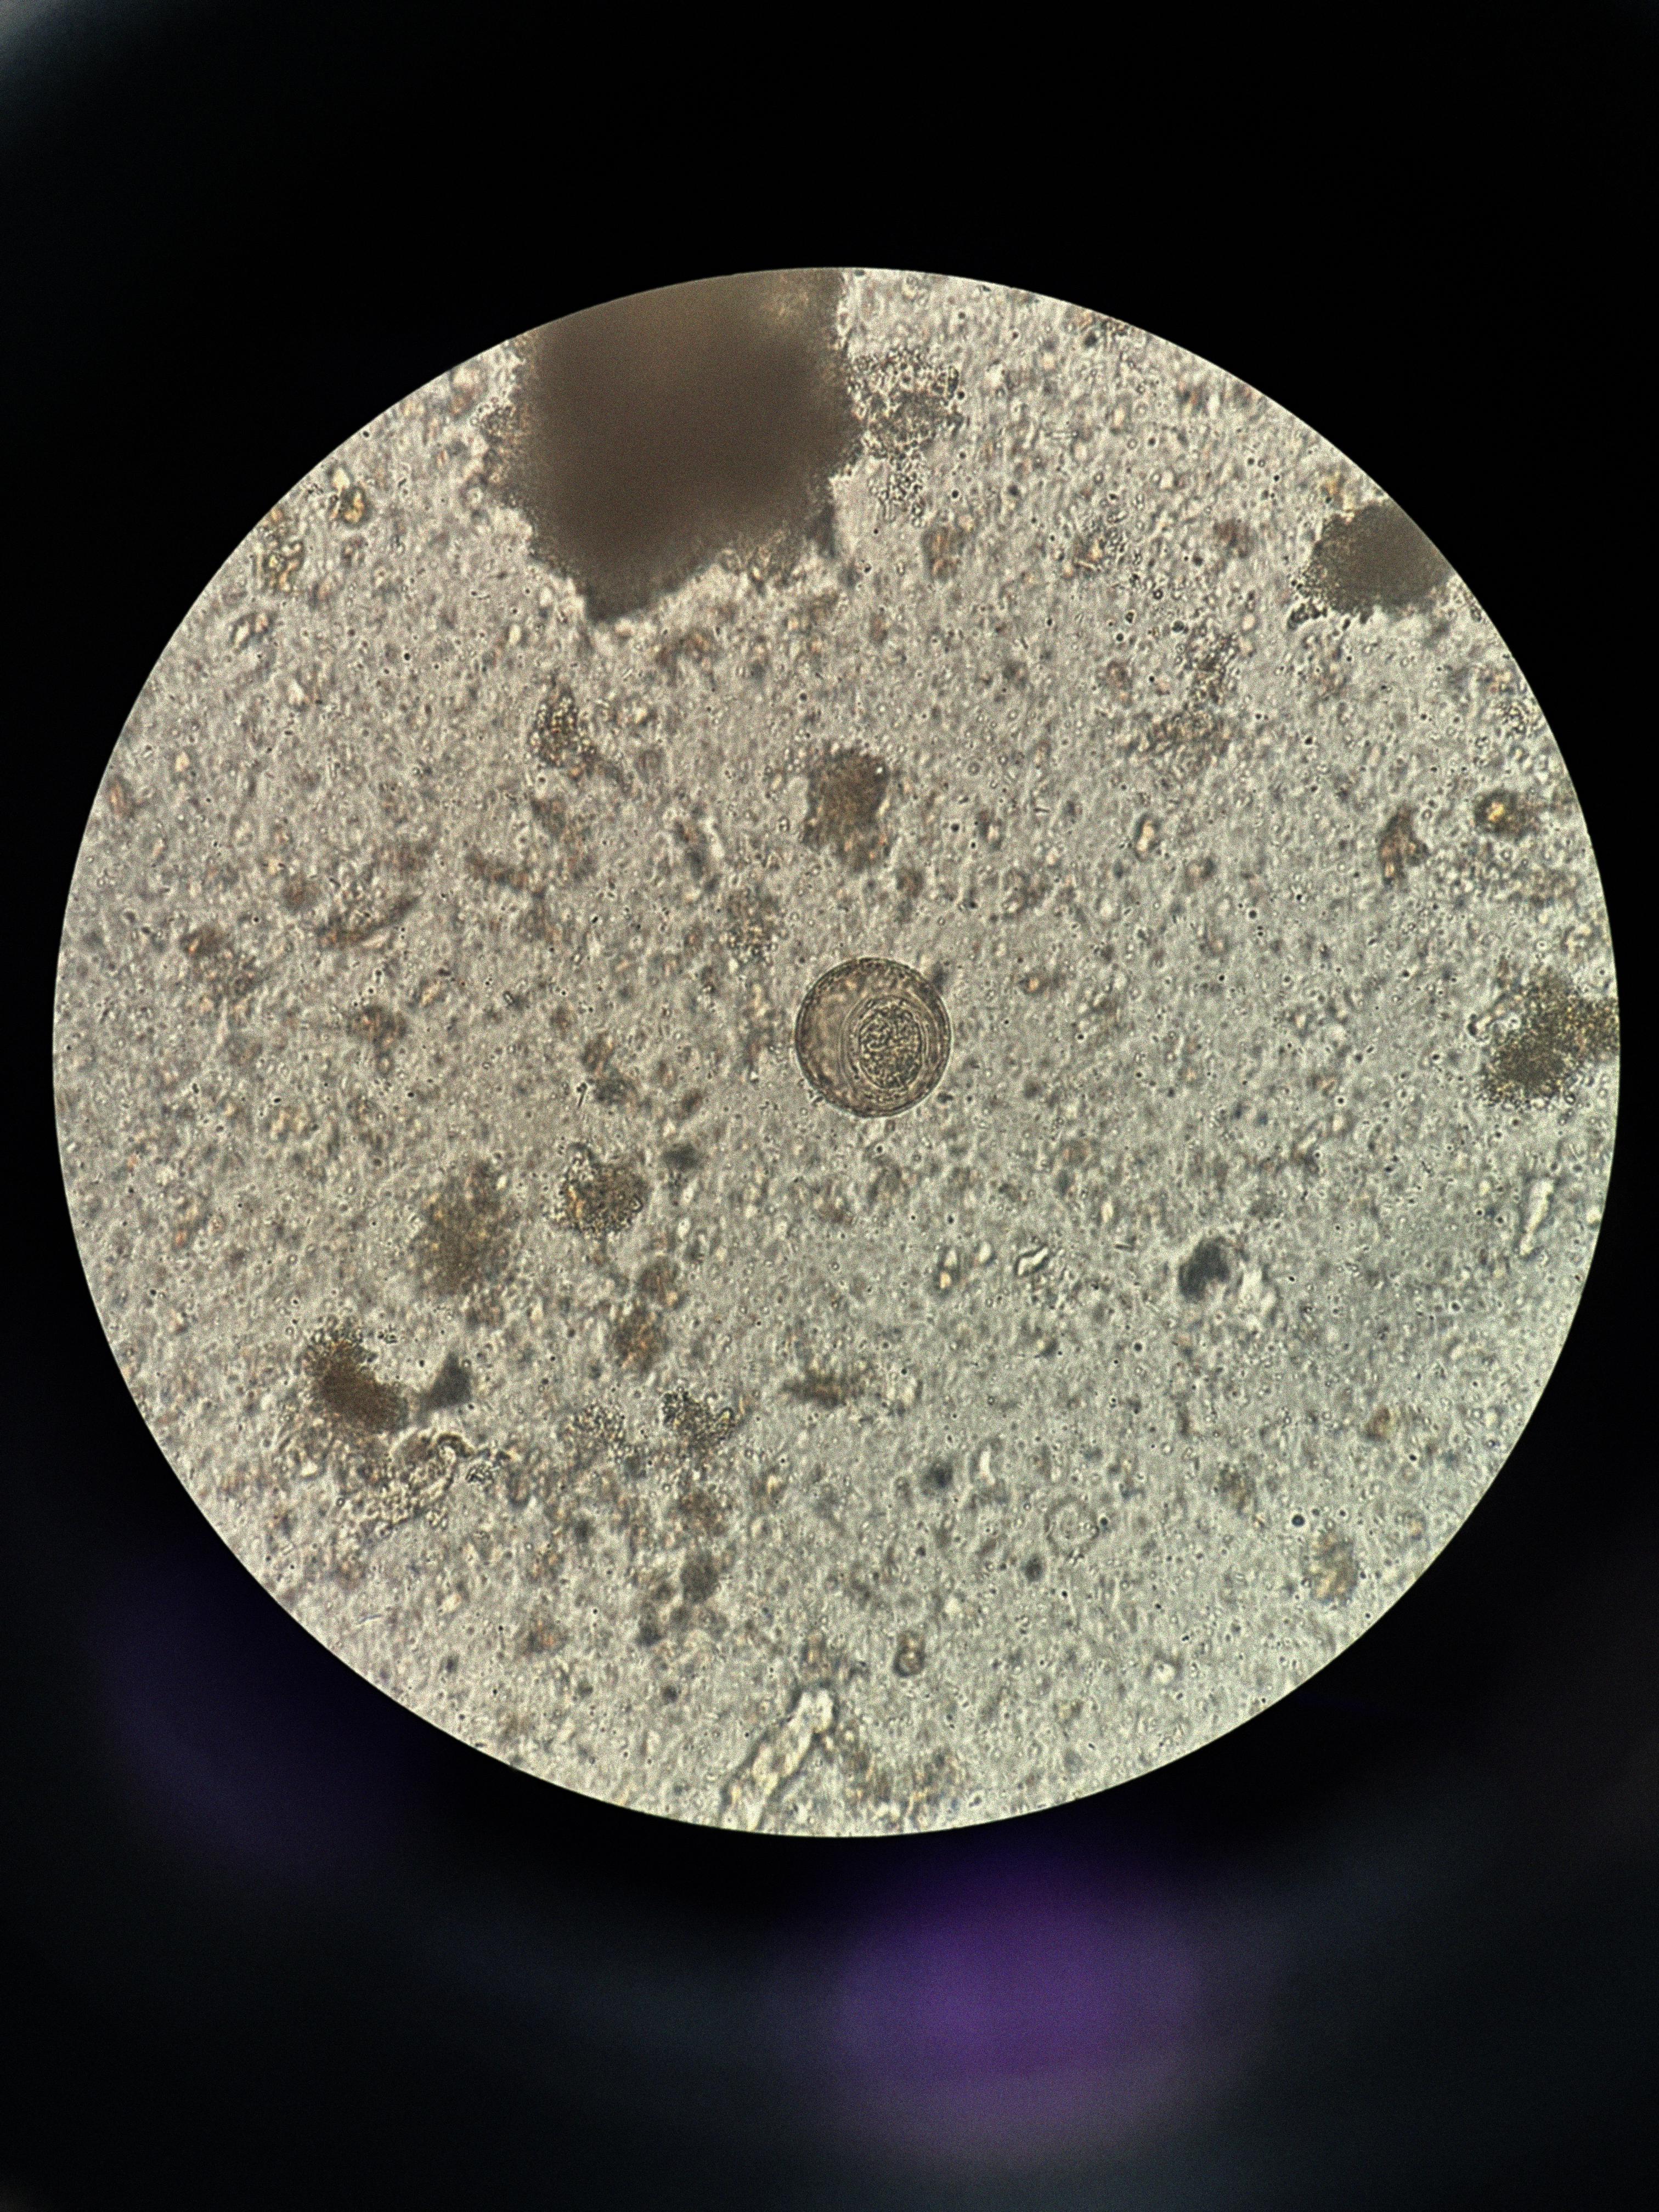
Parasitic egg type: Hymenolepis diminuta